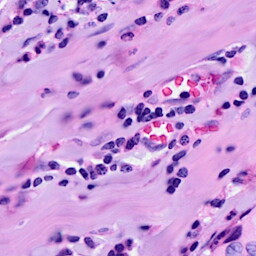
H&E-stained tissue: Breast